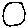
Label: circle